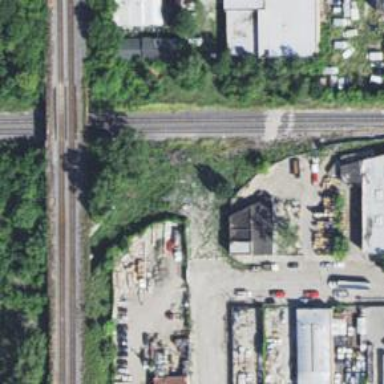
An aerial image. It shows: Abandoned railway.